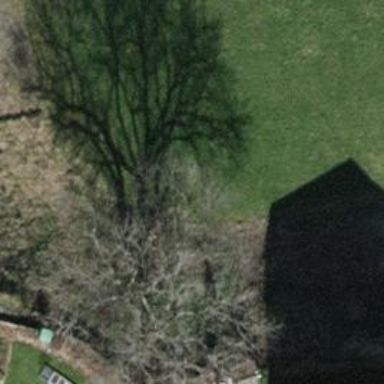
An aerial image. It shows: Beautiful tree in nature.